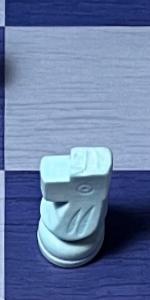
Label: Knight_White